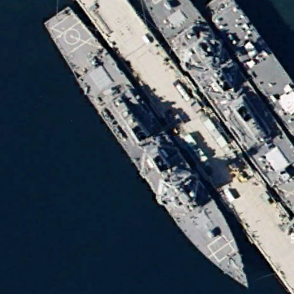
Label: destroyer